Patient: sex M, age 45
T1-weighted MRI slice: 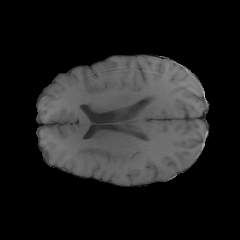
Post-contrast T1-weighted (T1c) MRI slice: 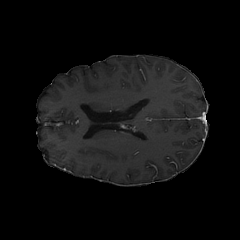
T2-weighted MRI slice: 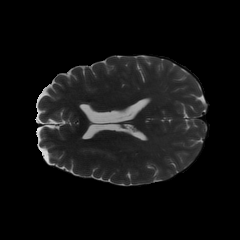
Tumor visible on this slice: no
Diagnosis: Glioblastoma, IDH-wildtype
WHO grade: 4